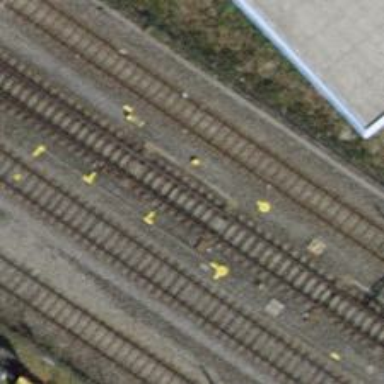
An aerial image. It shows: Railway switch.